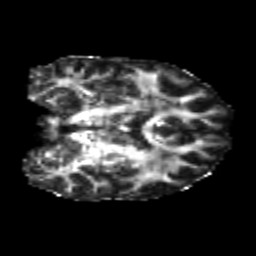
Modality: FA
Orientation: coronal
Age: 25
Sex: male
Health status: healthy
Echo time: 0.074 s